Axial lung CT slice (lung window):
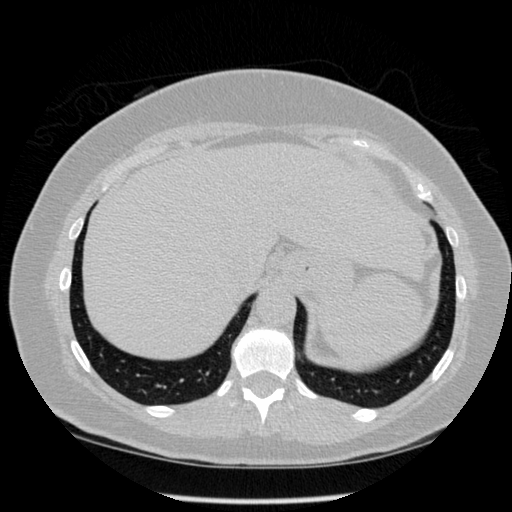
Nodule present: no